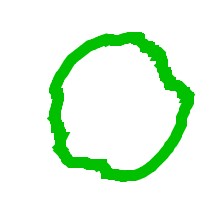
Shape: circle